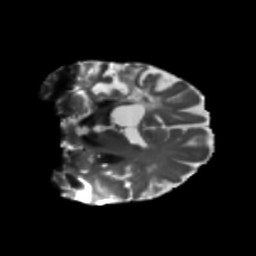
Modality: T2w
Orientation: coronal
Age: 69
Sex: female
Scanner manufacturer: siemens
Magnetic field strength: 3 T
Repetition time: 5.47 s
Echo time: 0.0854 s